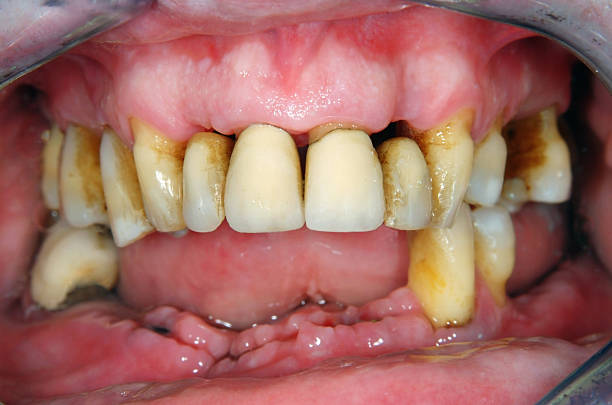
Condition: Tooth Discoloration